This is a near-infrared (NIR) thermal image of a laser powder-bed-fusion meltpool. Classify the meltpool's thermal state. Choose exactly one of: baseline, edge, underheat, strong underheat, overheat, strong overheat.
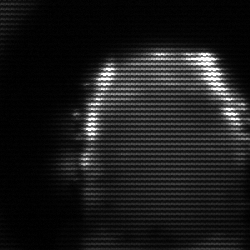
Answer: baseline